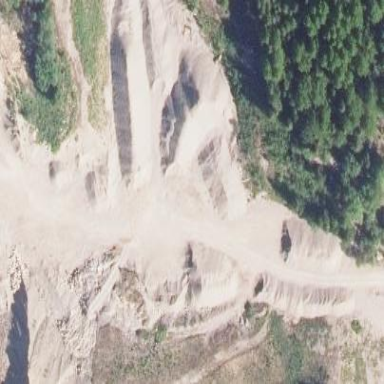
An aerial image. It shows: Quarry area.